七年级 · 度量几何学
如图所示, 若 $\angle 1=\angle 2$, 则在(1) $\angle 3$ 和 $\angle 2$; (2) $\angle 4$ 和 $\angle 2$; (3) $\angle 3$ 和 $\angle 6$; (4) $\angle 4$ 和 $\angle 8$ 中, 相等的有 ( )

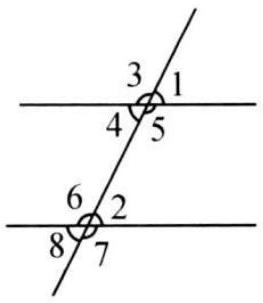
A. 1 对
B. 2 对

C. 3 对
D. 4 对

答案: C
解析: 【答案】 $C$